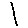
Label: line